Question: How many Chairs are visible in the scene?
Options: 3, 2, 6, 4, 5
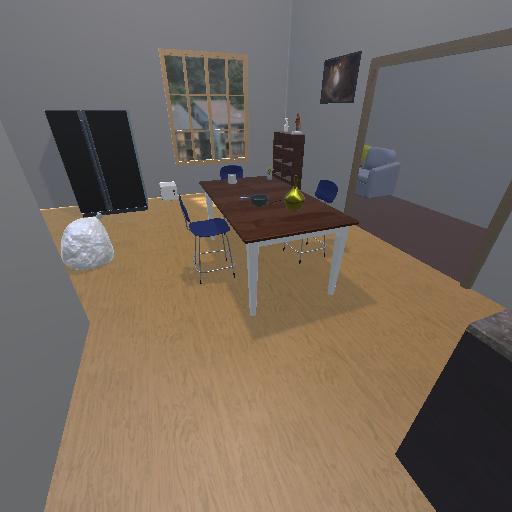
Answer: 3